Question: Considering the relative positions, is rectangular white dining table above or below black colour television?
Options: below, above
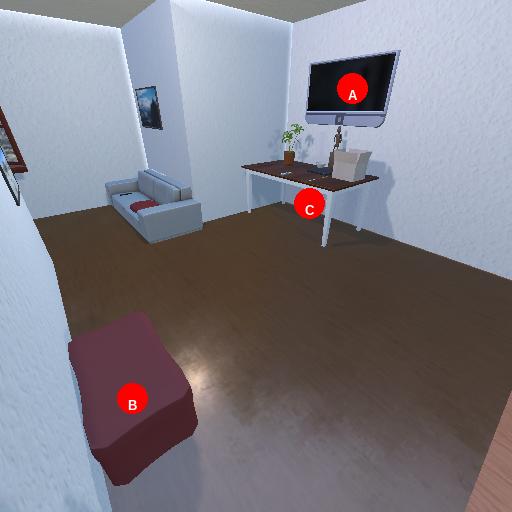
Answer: below